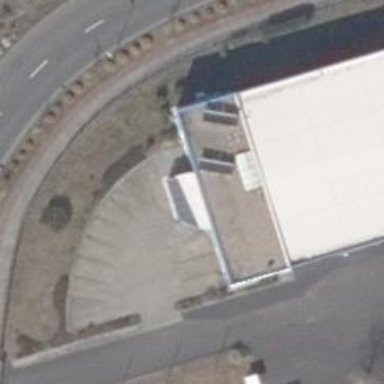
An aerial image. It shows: Parking aisle designated as service road.